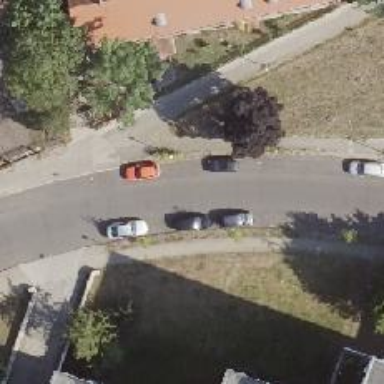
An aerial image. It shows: Residential road with asphalt surface and parallel parking lanes on both sides.